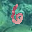
Label: 6